Field crop: maize
Growth stage: 1
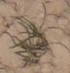
Species: lolium